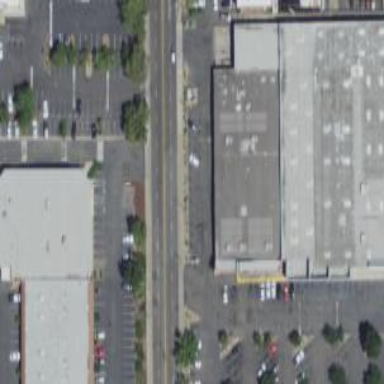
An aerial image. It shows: Commercial building.